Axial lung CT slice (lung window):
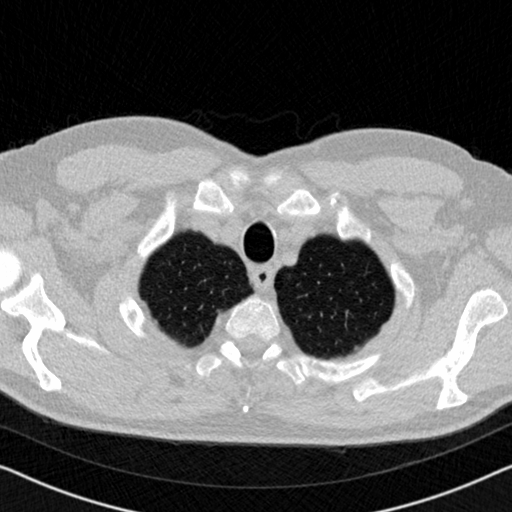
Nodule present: no